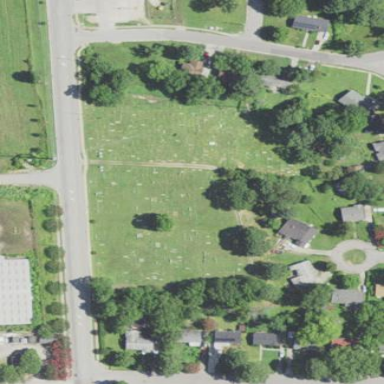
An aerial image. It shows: Cemetery.